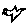
Label: bird